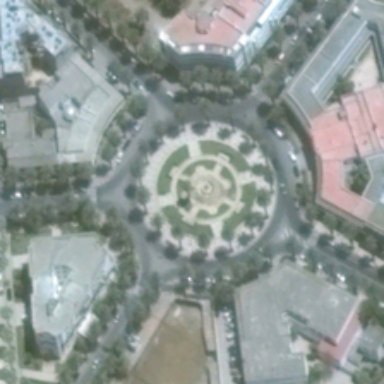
Many buildings are around a circle square .